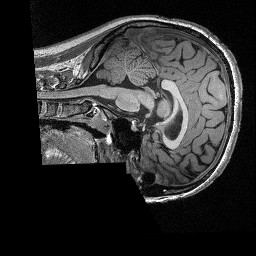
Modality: T1map
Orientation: sagittal